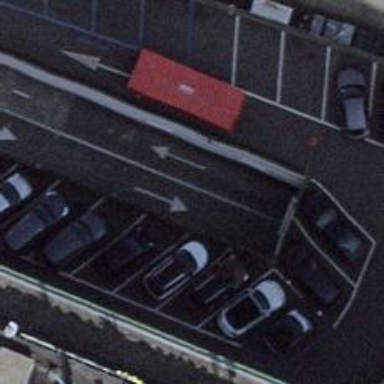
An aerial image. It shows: Parking aisle tunnel designated as service road.